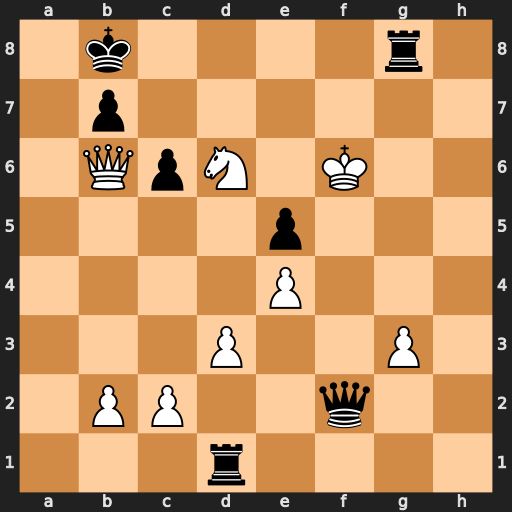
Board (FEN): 1k4r1/1p6/1QpN1K2/4p3/4P3/3P2P1/1PP2q2/3r4
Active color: w
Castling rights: -
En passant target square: -
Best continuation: Qxf2 Rf8+ Nf7